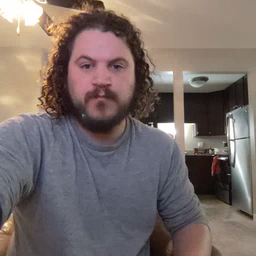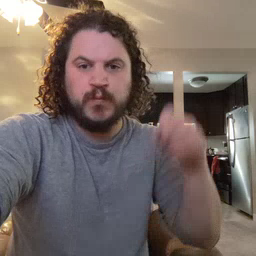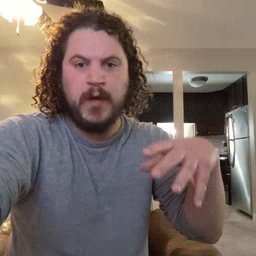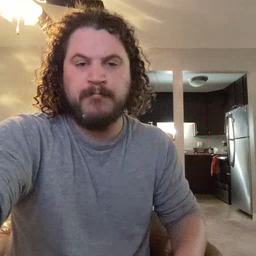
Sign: drop